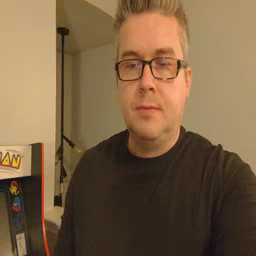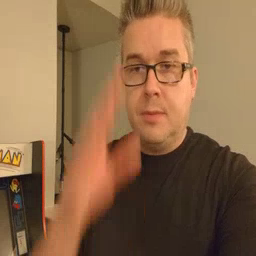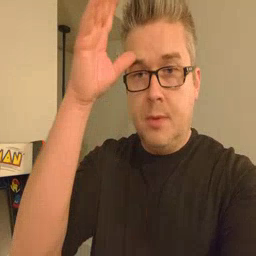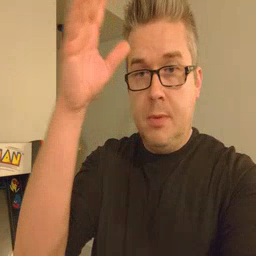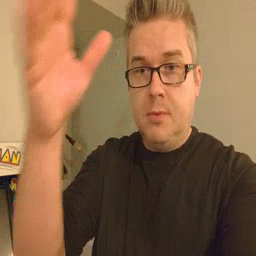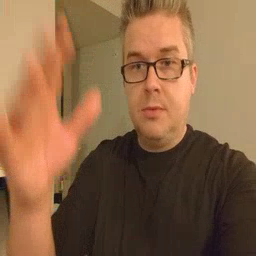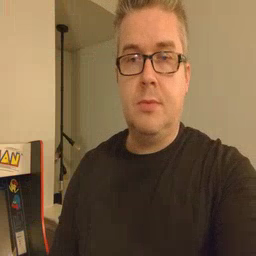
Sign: grandpa